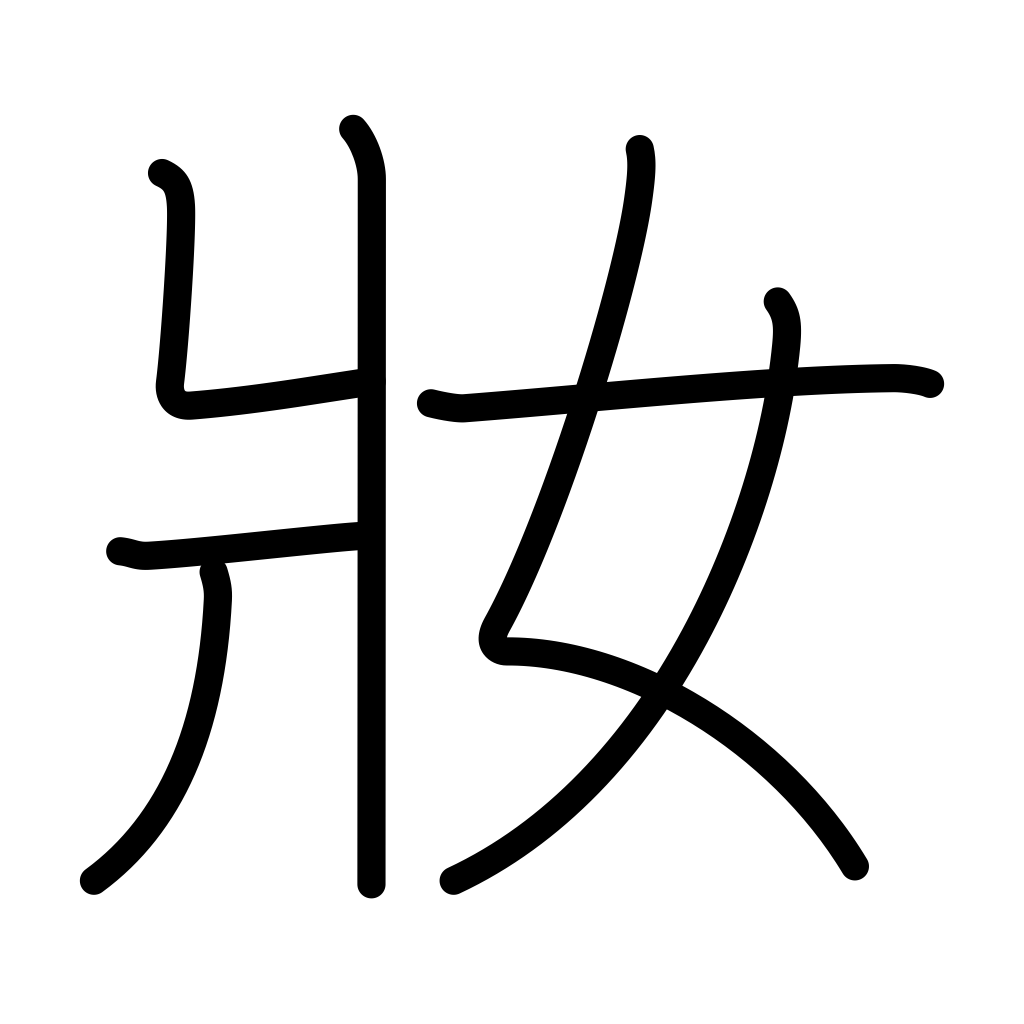
Meaning: dress up